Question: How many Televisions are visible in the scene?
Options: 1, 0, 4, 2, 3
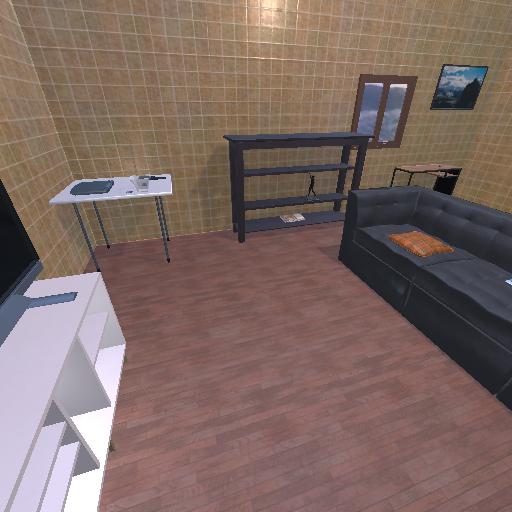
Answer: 1